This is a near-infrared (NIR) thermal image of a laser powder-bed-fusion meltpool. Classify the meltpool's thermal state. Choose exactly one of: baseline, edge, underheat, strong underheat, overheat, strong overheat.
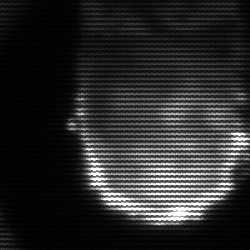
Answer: baseline